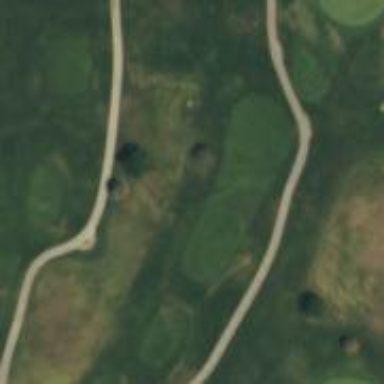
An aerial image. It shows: Golf hole.